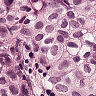
Metastatic tissue present: yes